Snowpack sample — Buffalo Mountain, Silverthorne, Colorado, USA (1/25/25, 10:11 AM MST)
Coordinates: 39.6222, -106.1139
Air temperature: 22 °F
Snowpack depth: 110 cm
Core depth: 30 cm
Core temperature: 42.8 °F
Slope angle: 12°, slope face: 102°
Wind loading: high
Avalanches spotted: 0
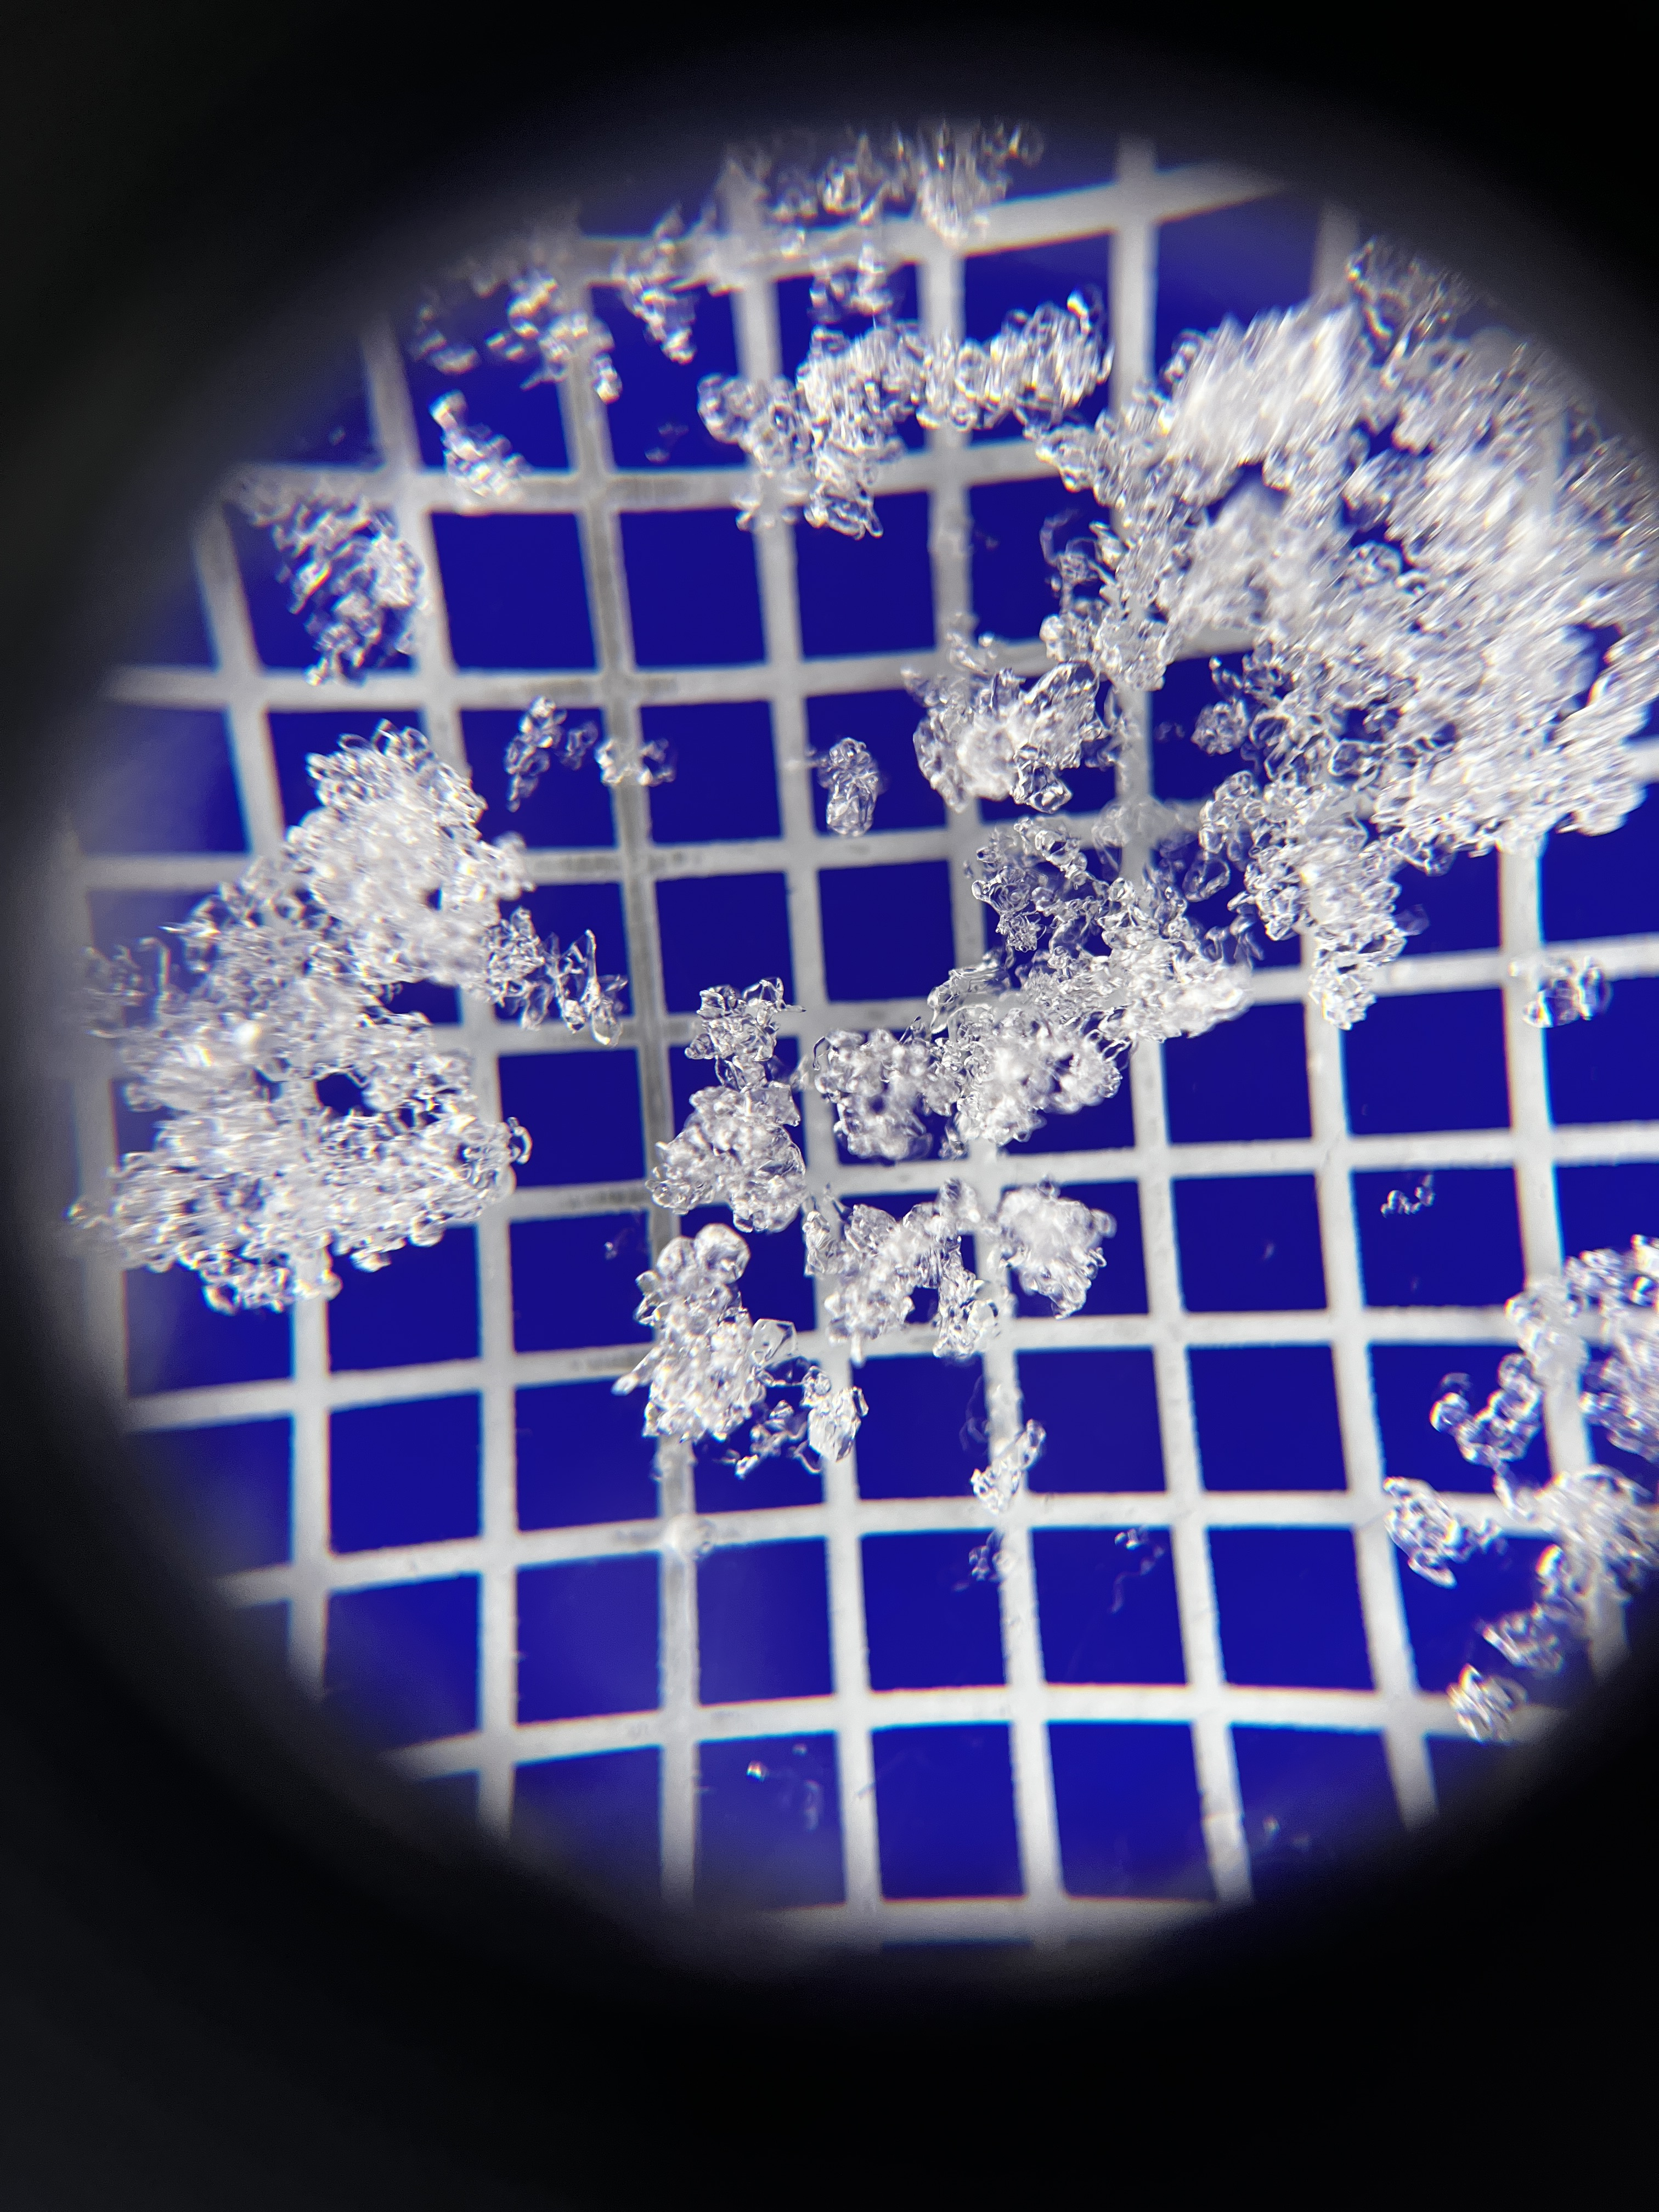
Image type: magnified_profile
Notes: No avalanches nearby, collected on the outskirts of a fire break 15 meters from the treeline, on way to Buffalo and Red Mountain